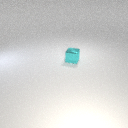
small cyan metal cube